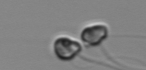
Label: flagellate